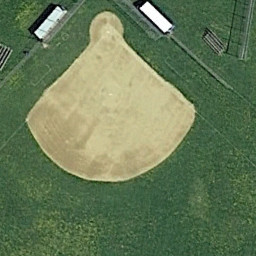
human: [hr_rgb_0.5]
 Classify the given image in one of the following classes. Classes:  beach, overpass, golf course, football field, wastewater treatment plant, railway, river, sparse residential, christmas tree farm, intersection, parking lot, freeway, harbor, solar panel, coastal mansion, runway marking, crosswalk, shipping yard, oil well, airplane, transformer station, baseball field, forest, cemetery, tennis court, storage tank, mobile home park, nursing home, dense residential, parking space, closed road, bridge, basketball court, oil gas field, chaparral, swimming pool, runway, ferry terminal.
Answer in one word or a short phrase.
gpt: baseball field